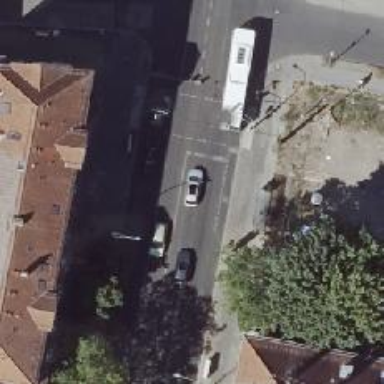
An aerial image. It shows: Tram stop position for public transport.